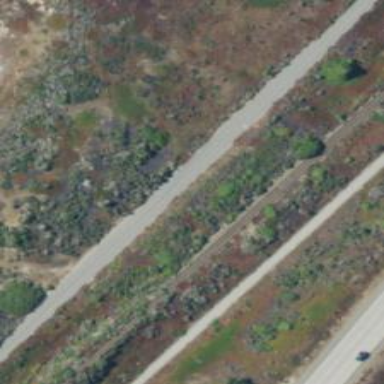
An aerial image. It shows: Abandoned railway.